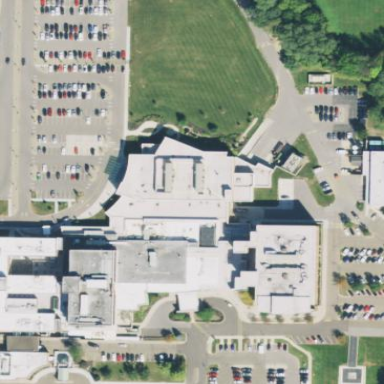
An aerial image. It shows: Hospital providing healthcare services.